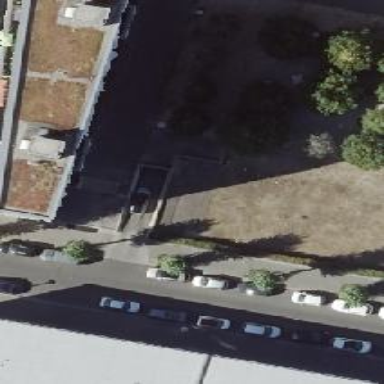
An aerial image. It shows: Parking entrance.